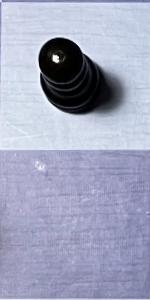
Label: Empty